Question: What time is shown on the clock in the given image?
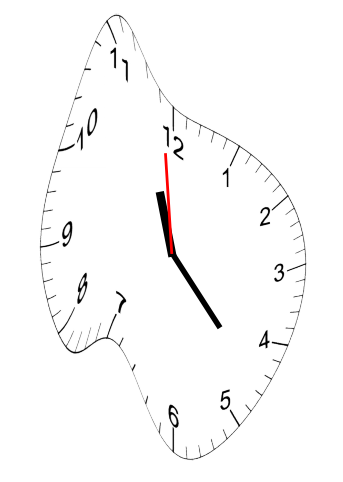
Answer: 11:22:59